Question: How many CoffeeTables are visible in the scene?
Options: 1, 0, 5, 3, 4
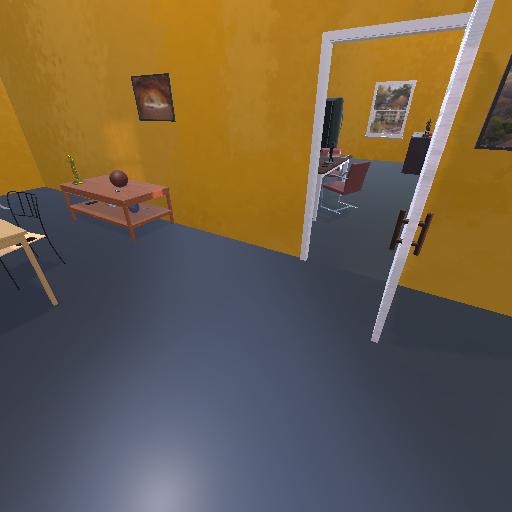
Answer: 1